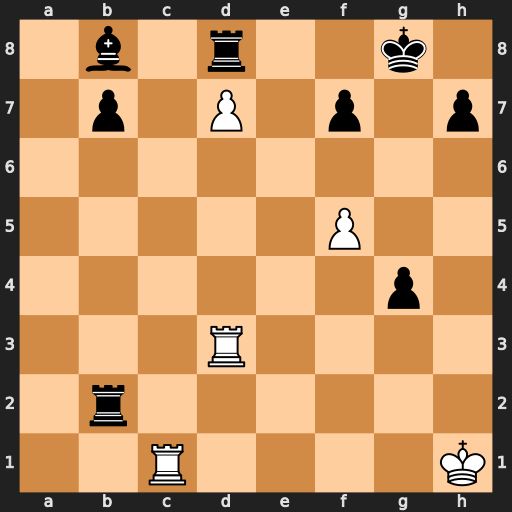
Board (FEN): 1b1r2k1/1p1P1p1p/8/5P2/6p1/3R4/1r6/2R4K
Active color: w
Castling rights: -
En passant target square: -
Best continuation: Rc8 Rb1+ Kg2